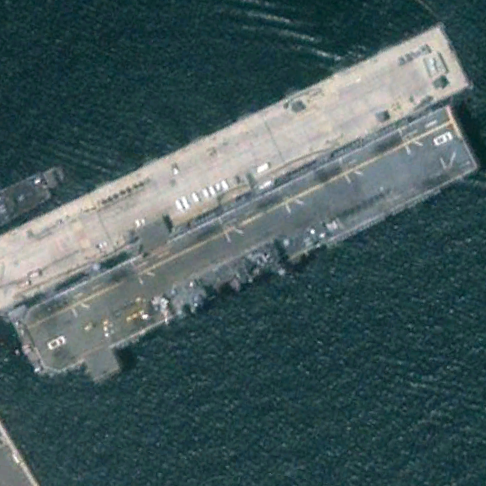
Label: assault